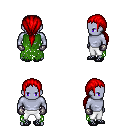
a pixel art fantasy rpg character, male body template, dark elf, purple skin, green tattered cape, white pants, red ponytail hairstyle, metal gloves, ghillies, four views (front, back, left, right), 2x2 character sprite sheet, small pixel art, hard edges, no anti-aliasing